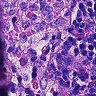
Metastatic tissue present: no